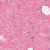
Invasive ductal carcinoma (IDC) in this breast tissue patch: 0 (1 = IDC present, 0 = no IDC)